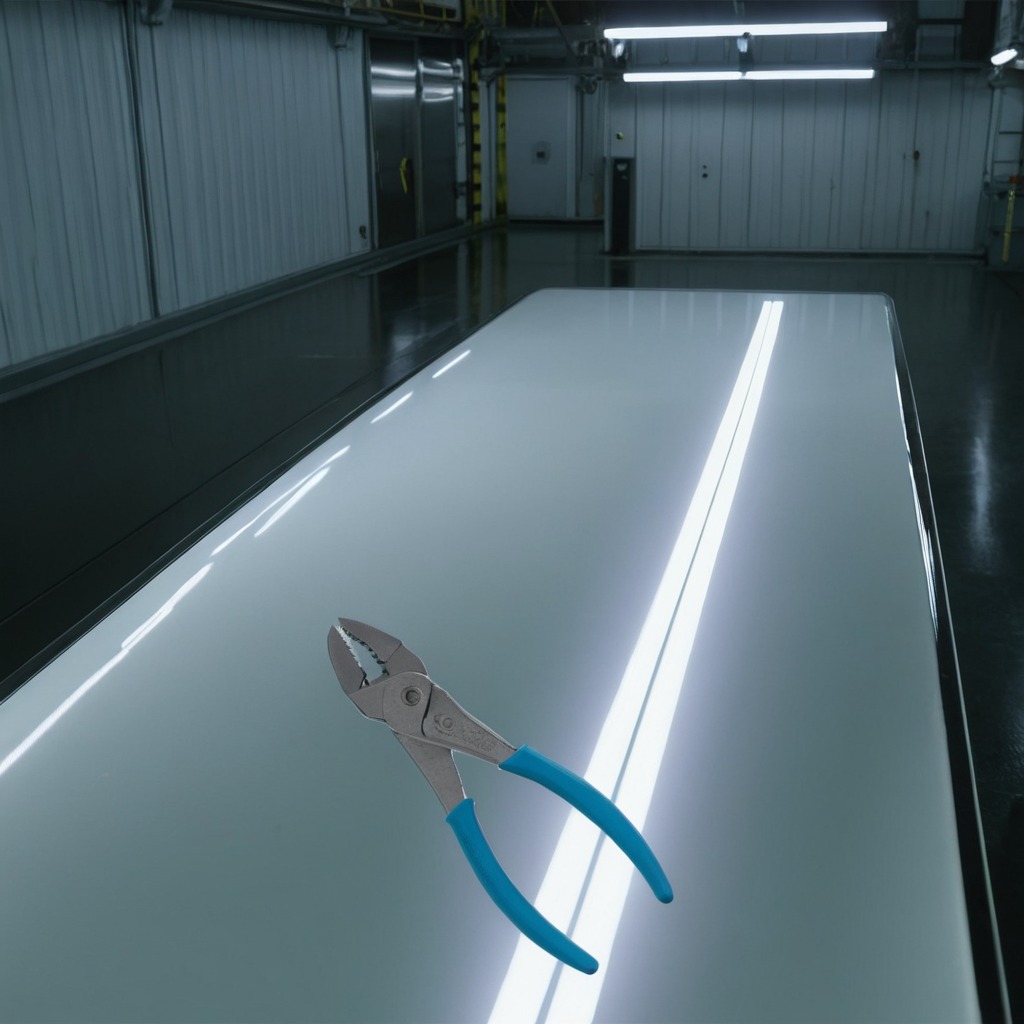
A plier is lying on the table.